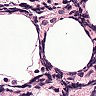
Metastatic tissue present: no